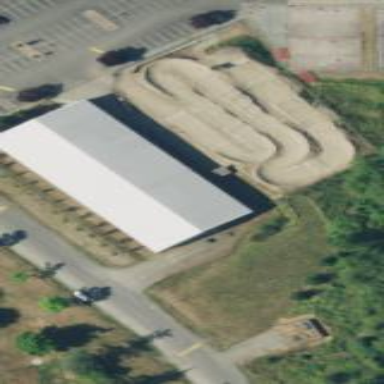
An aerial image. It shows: Recreation ground designated for BMX sports.